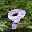
Label: 9